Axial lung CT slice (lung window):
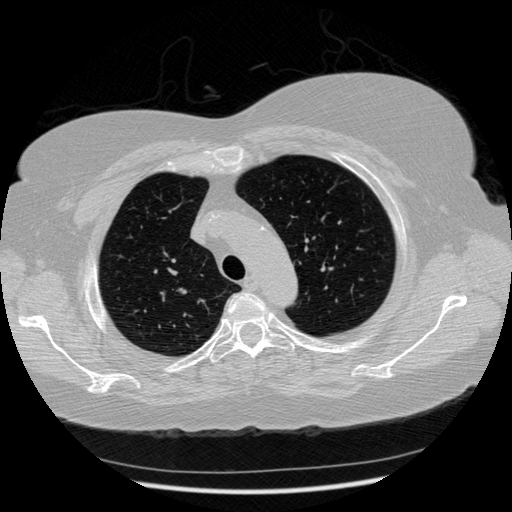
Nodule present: no